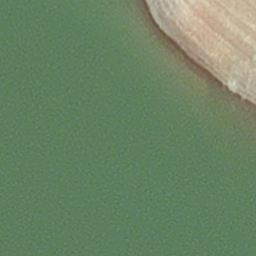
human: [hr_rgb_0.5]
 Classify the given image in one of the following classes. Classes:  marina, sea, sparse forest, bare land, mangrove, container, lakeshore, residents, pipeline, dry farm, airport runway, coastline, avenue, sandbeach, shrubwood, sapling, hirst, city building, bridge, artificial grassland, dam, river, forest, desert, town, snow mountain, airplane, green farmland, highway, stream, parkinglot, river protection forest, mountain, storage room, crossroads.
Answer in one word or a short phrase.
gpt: hirst